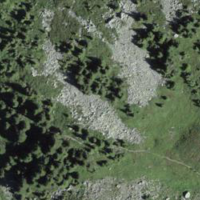
EUNIS habitat code: 26
Species observed at this site:
Botrychium lunaria